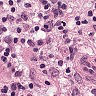
Metastatic tissue present: yes